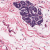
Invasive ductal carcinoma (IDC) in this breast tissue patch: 0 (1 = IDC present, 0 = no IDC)